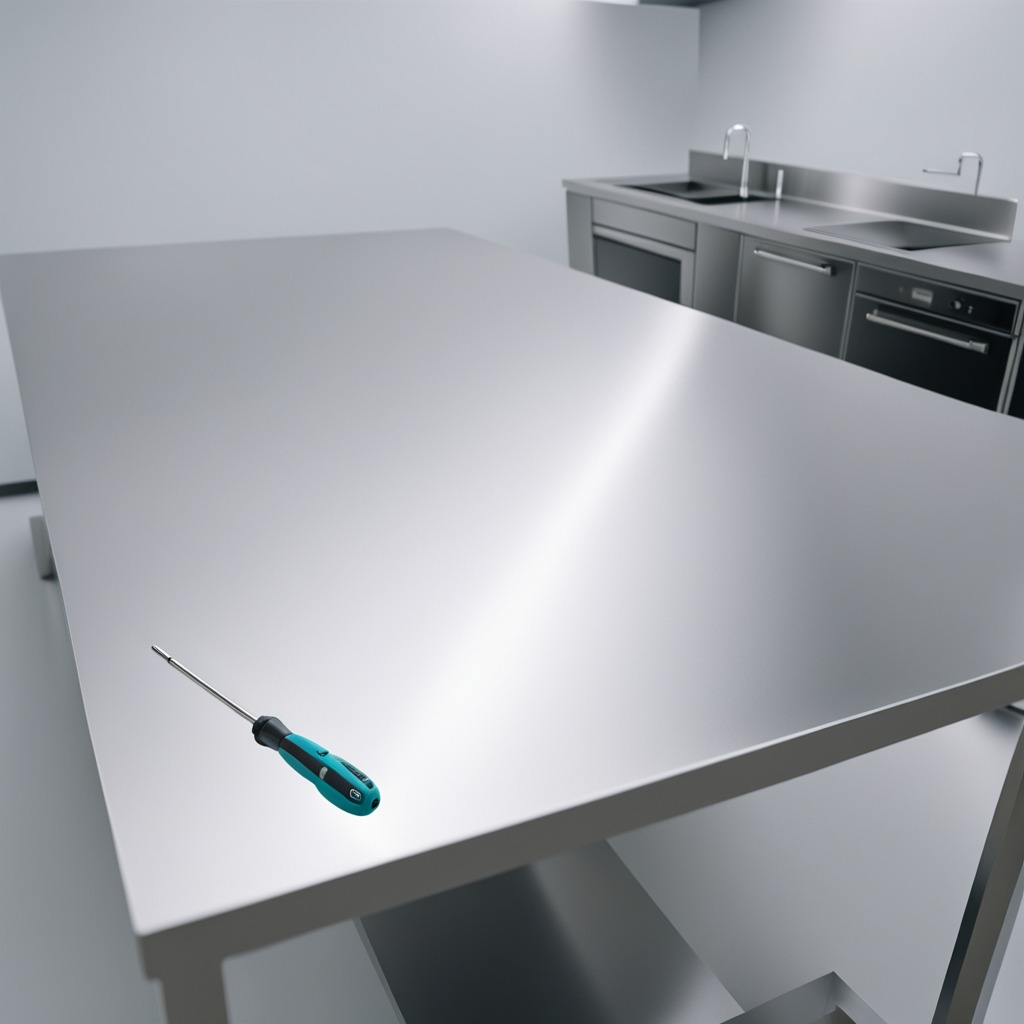
A screwdriver lies on the stainless steel table in a high-end prototyping lab.